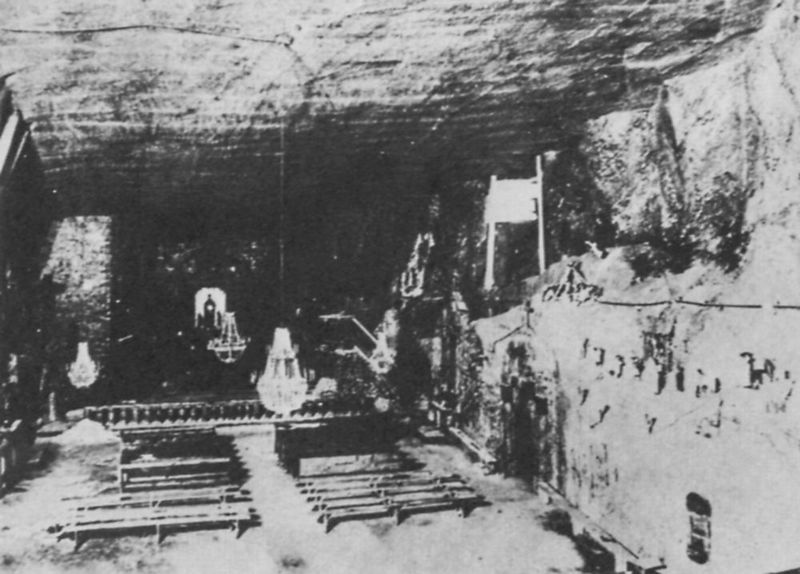
Titel: Aufgegebenes Salzbergwerk in Wiljuisk, das als Kirche benutzt wird
Künstler: Russischer Photograph
Standort: Paris
Institution: Société de Géographie Française
Schlagwörter: schatten, fenster, holz, lampen, licht, raum, schwarz, weiss, zeichnung, zimmer, alt, stein, hütte, kirche, decke, bank, seile, kronleuchter, leuchter, lüster, tor, foto, fotografie, photographie, wände, kohle, seil, schwarzweiß, entwurf, altar, bänke, photo, mittelgang, werkstatt, öllampe, mauern